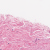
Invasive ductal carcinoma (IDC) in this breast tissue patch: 0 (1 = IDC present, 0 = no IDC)